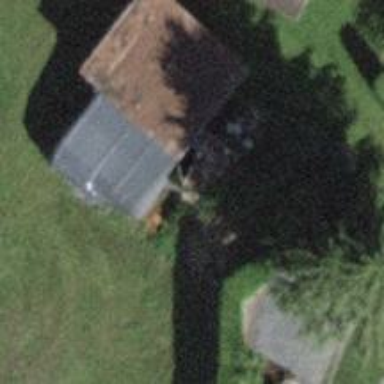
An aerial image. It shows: Rural barn.